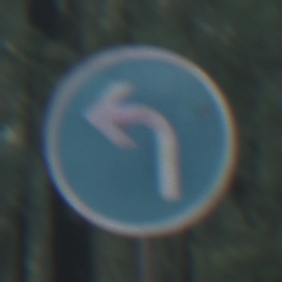
Verkehrszeichen: VorgeschriebeneFahrtrichtungLinks
Umgebung: Outdoor, Nature
Tageszeit: SunriseSunset
Wetter: NotSpecified
Licht: Natural
Jahreszeit: Autumn
Kontrast: MediumContrast